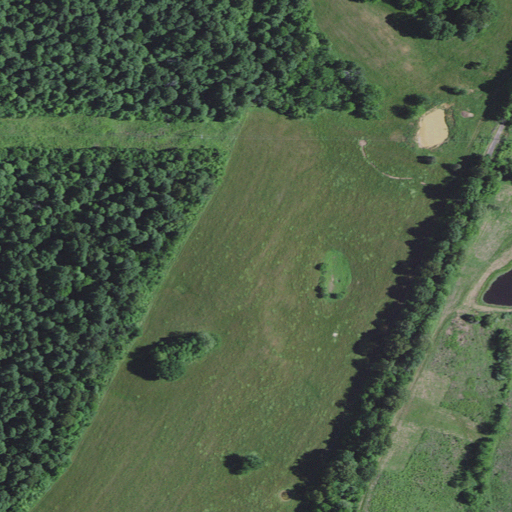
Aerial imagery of mountain in Kentucky named Dyer Hill containing deciduous forest, pasture, and mixed forest